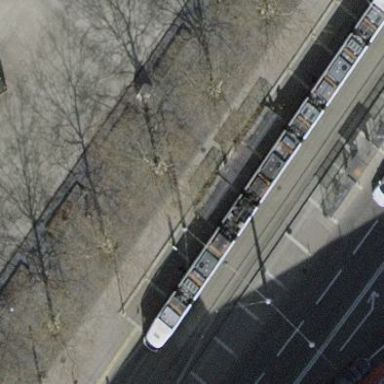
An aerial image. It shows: Concrete platform for public transport with tram line. The platform includes shelter.